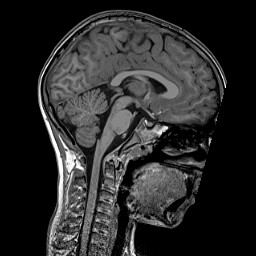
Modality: T1w
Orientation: sagittal
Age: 9
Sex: male
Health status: ill